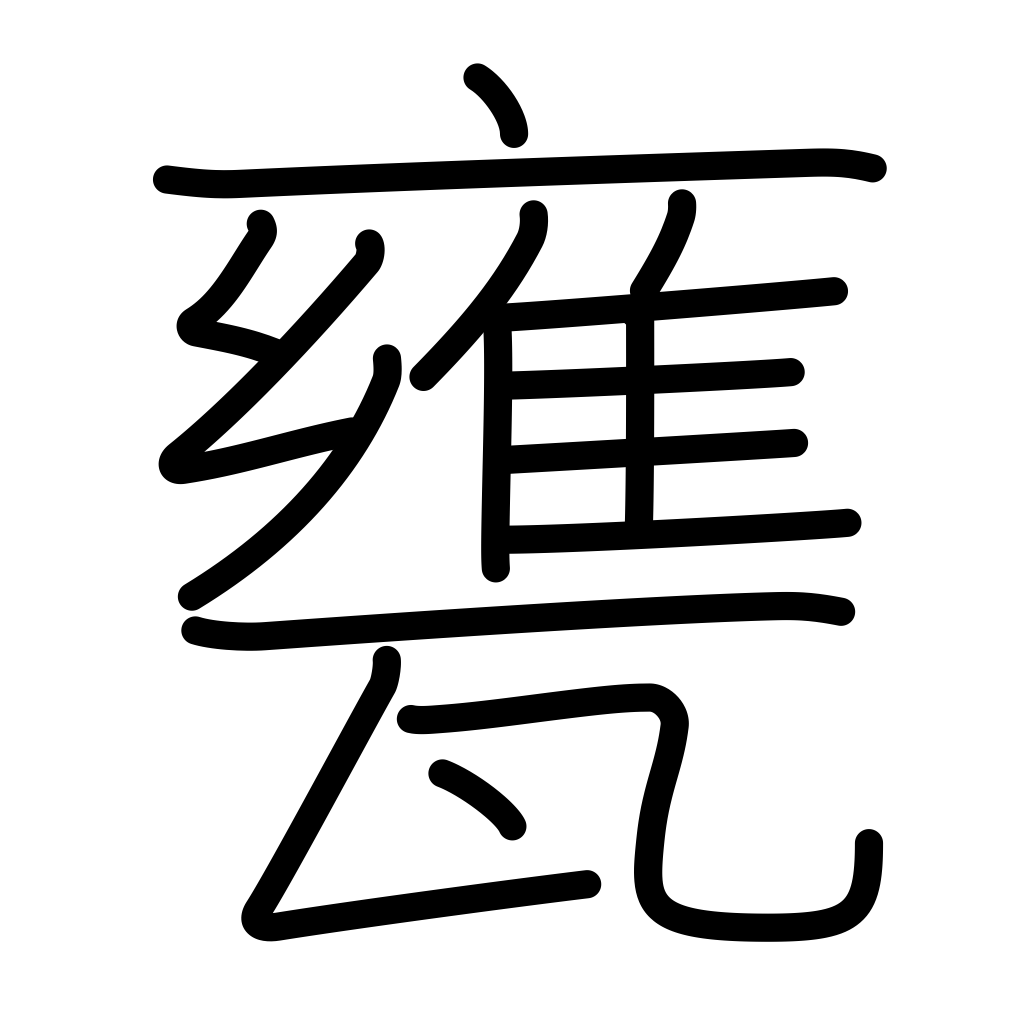
Meaning: jar, jug, vat